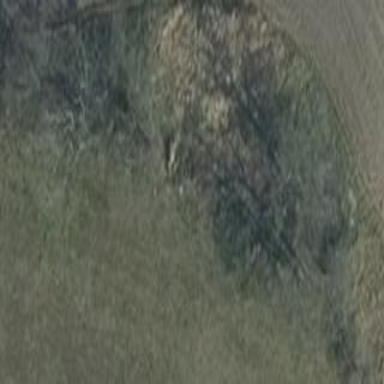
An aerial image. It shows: Patch of scrub vegetation.